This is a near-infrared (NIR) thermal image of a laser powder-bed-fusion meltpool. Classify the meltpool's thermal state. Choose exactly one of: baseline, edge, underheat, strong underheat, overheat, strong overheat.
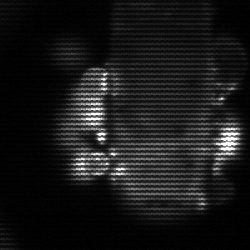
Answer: strong underheat